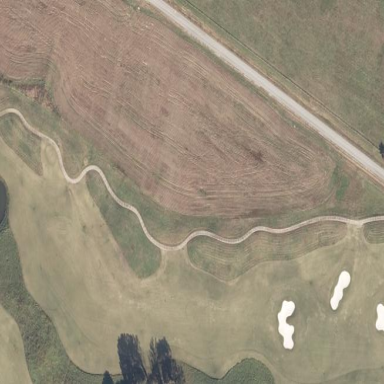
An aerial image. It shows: Golf fairway surrounded by grass.